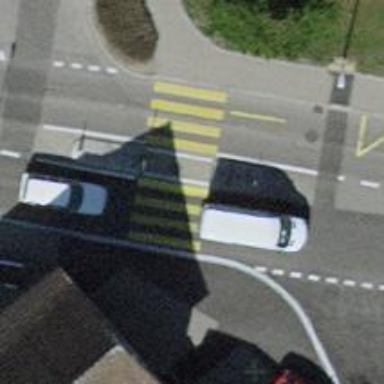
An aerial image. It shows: Marked zebra crossing with island.